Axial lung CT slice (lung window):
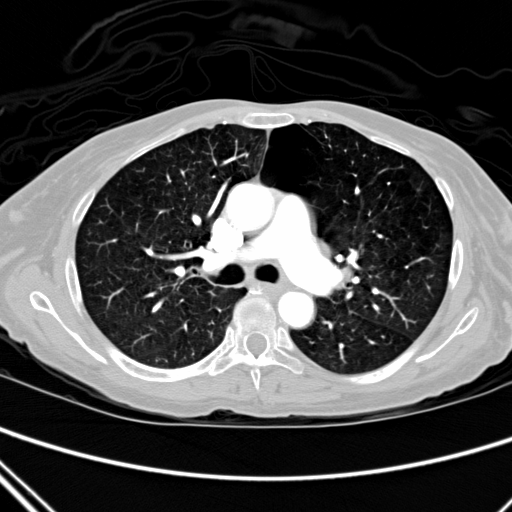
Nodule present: no